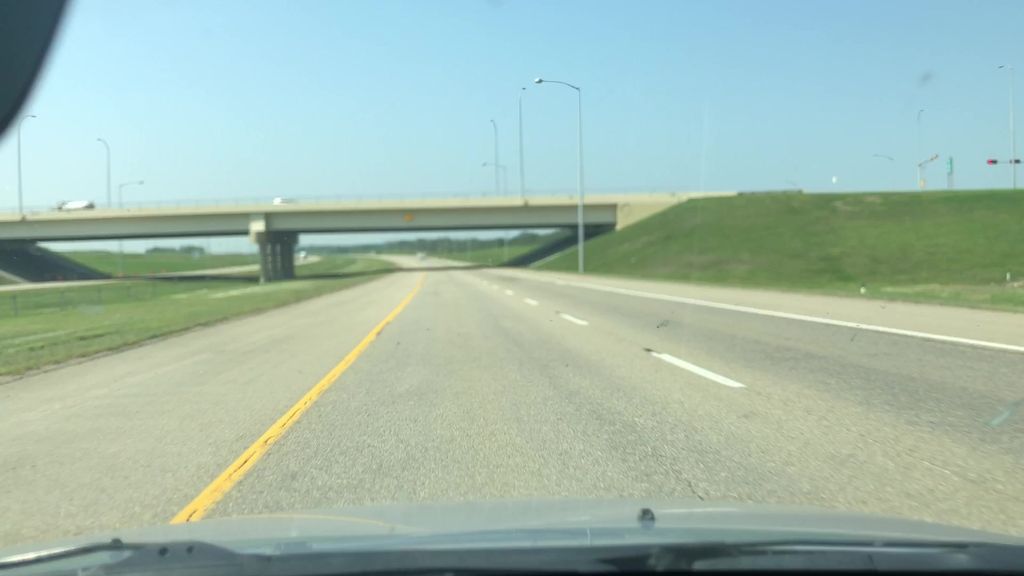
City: edmonton